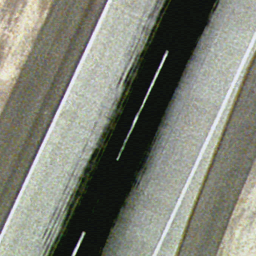
Label: runway